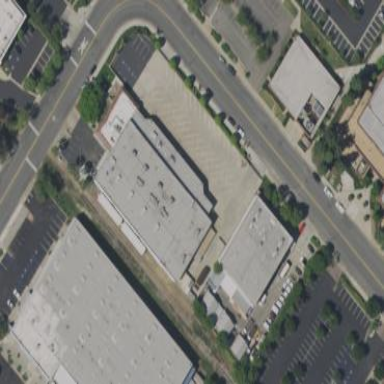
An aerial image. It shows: Commercial building.